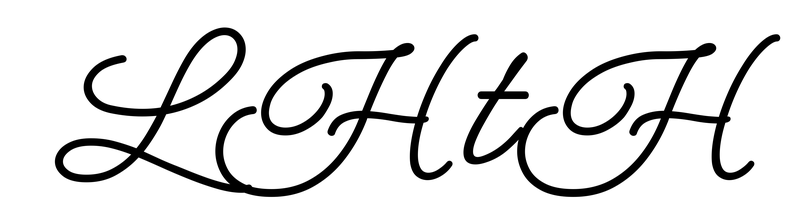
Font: MeowScript-Regular